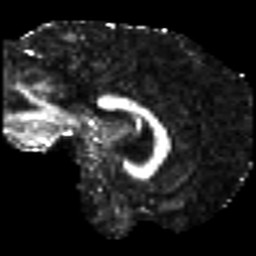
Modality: FA
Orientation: sagittal
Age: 24
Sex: male
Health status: healthy
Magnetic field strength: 3 T
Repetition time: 8.4 s
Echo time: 0.0926 s